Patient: sex F, age 57
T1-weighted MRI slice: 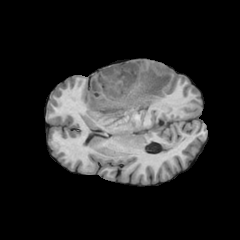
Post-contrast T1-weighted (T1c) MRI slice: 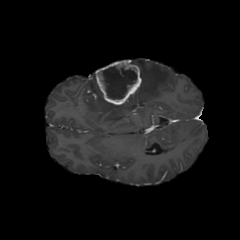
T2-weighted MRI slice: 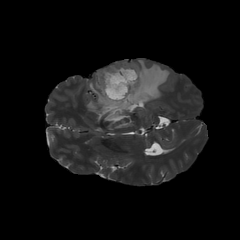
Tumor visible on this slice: yes
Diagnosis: Glioblastoma, IDH-wildtype
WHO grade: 4